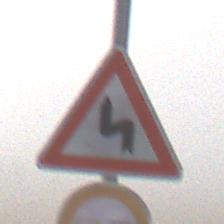
Verkehrszeichen: DoppelkurveZunaechstLinks
Zusatzzeichen unten: Ueberholverbot
Umgebung: Outdoor, Nature
Tageszeit: MorningAfternoon
Wetter: PartlyCloudy
Licht: Natural
Jahreszeit: NotSpecified
Kontrast: MediumContrast